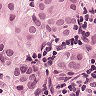
Metastatic tissue present: yes